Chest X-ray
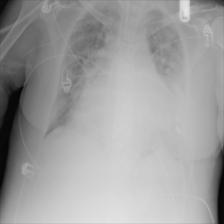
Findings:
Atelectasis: negative
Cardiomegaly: positive
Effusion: negative
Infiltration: positive
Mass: negative
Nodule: negative
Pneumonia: negative
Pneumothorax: negative
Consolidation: negative
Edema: positive
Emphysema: negative
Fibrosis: negative
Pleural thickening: negative
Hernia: negative